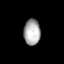
Tissue: lung
Cell type: Fibroblasts
Senescence score: 0.6132
Nuclear area (px): 419
Mean DAPI intensity: 171.589